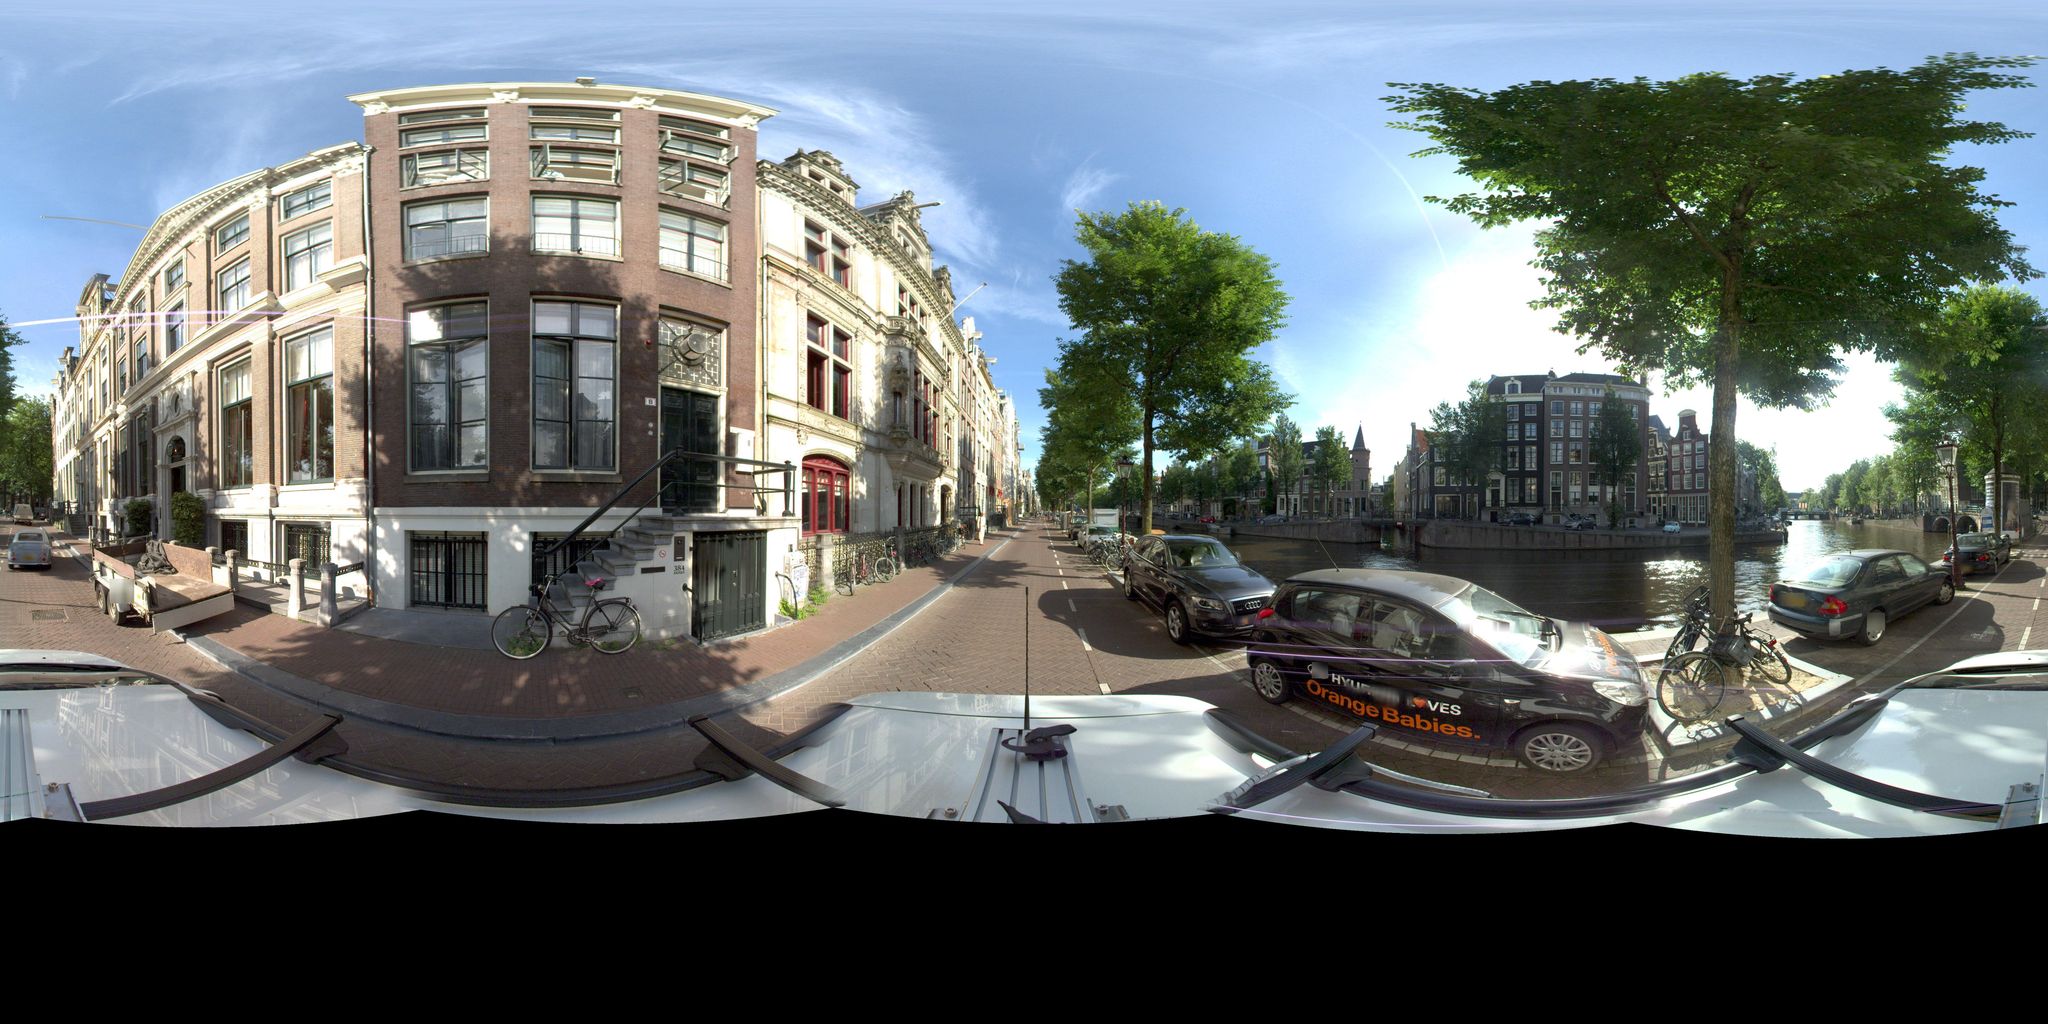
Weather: clear
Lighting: day
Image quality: good
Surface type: cycling surface
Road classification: residential
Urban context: urban centre
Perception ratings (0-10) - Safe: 5.53, Lively: 7.41, Beautiful: 8.25, Boring: 1.87, Depressing: 5.35, Wealthy: 4.73